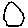
Label: circle